Question: I have upgraded to the latest version of Coreplot (1.2) and came across a problem.
My graph has two plots inside it. A bar plot and a scatter plot. The scatter plot is the line representation of bars connected. All worked well in version 1.1 but when I switched 1.2, the Scatter plot seemed to be misplaced. It's kidn of starting from a bit left. Here is the image:

Those plotsymbols and the whole scatter plot was right in sync with the bar plot (i.e. the symbol was in the middle of the freen bar, not outside of it and symbols were on the gridlines) as it should be. The points that return from 'numberForPlot' are the same values.
And here is my 'numberForPlot' method just in case:
'''
- (NSNumber *)numberForPlot:(CPTPlot *)plot field:(NSUInteger)fieldEnum recordIndex:(NSUInteger)idx
{
if ([plot.identifier isEqual:kBarPlot] )
{
if (fieldEnum == CPTBarPlotFieldBarLocation)
return [NSNumber numberWithInt:[self.intervalStringArray indexOfObject:[allKeys objectAtIndex:idx]]];
NSArray *activitiesForDate = [activitiesByDate valueForKey:[allKeys objectAtIndex:idx]];
double activityAmount = 0.0;
if (activitiesForDate)
{
//compute value
}
DebugLog(@"Barplot returning Y= %f forindex = %d", activityAmount, idx);
return [NSNumber numberWithDouble:activityAmount];
}
if ([plot.identifier isEqual:kScatterPlot])
{
NSString *currentDate = [[self activityDatesAsString] objectAtIndex:idx];
if (fieldEnum == CPTScatterPlotFieldX)
{
int currentIndex = [self.intervalStringArray indexOfObject:currentDate];
return [NSNumber numberWithInt:currentIndex];
}
NSArray *activitiesForDate = [self activitiesForDate:[self.dateFormatter dateFromString:currentDate]];
float netActivity = 0.0;
//compute netActvity
DebugLog(@"SCATTERPLOT returning %@ for index %d", [NSNumber numberWithFloat:netActivity], idx);
return [NSNumber numberWithFloat:netActivity];
}
return nil;
'''
}
Finally, the log output is;
'''
SCATTERPLOT returning -8 for index 0
SCATTERPLOT returning -4 for index 1
Barplot returning Y= -8.000000 for index = 0
Barplot returning Y= -4.000000 for index = 1
'''
: While I had almost finished posting the code here with the problem persisting even when the scatter plot is alone in the graph. I have found the issue, yet I don't know if it's normal or if it's a bug. The problem lies with 'CPTMutableShadow':
'''
CPTScatterPlot *netActivityPlot = [[[CPTScatterPlot alloc] init] autorelease];
netActivityPlot.identifier = kNetActivityPlot;
netActivityPlot.title = @"Net Activity";
CPTMutableLineStyle *lineStyle = [[netActivityPlot.dataLineStyle mutableCopy] autorelease];
lineStyle.lineWidth = 2.0;
lineStyle.lineColor = _cptNetActivityLineColor;
netActivityPlot.dataLineStyle = lineStyle;
netActivityPlot.dataSource = self;
CPTMutableShadow *shadow = [CPTMutableShadow shadow];
shadow.shadowColor = [CPTColor lightGrayColor];
shadow.shadowOffset = CGSizeMake(2.0, -2.0);
shadow.shadowBlurRadius = 4.0f;
netActivityPlot.shadow = shadow;
[activityGraph addPlot:netActivityPlot];
netActivityPlot.plotSpace = (CPTXYPlotSpace *)activityGraph.defaultPlotSpace;
'''
When I remove the shadow, the plot fits on the lines.
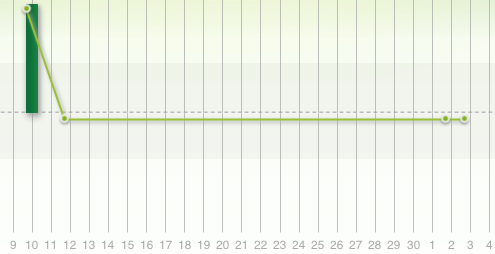
Answer: This is reportedly a bug. Placed as a new issue on the Core Plot <URL>.